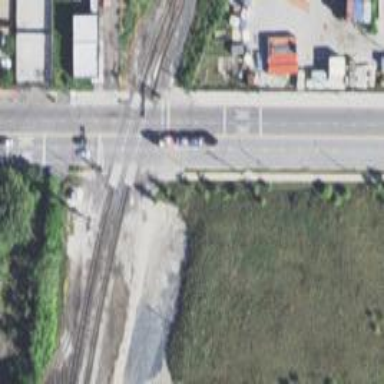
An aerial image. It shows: Railway crossing.